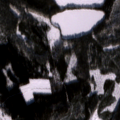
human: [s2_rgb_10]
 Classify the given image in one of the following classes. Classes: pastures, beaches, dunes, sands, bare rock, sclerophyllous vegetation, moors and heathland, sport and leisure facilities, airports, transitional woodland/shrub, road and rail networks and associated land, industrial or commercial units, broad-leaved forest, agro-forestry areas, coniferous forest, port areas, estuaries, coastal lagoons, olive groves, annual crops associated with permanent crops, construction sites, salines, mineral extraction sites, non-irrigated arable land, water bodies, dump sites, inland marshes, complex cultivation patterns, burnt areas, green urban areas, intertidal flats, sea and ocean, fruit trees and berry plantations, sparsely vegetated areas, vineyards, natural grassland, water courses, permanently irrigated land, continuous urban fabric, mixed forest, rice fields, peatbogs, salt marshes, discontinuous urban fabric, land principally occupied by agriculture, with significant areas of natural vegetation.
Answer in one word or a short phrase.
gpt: non-irrigated arable land, coniferous forest, mixed forest, transitional woodland/shrub